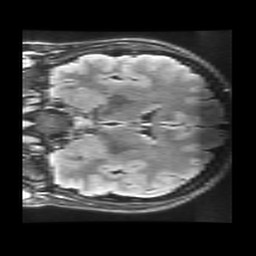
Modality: FLAIR
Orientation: coronal
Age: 19
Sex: female
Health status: healthy
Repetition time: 12 s
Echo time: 0.09782 s